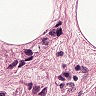
Metastatic tissue present: yes